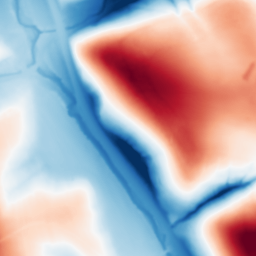
Category: multiscale
Decomposition family: dog
Decomposition parameters: sigma_low: 1
sigma_high: 50
Upsampling method: lanczos
Upsampling parameters: scale: 8
Upsampling scale: 8